Field crop: maize
Growth stage: 1
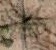
Species: salsola